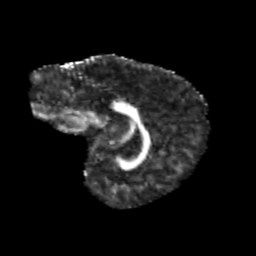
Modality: FA
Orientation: sagittal
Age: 11
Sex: male
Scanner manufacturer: siemens
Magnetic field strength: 3 T
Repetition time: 3.8 s
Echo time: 0.07 s